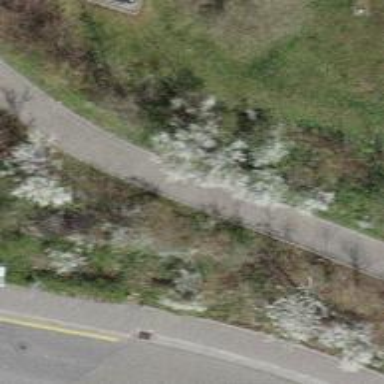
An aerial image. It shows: Sandy path.